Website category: phone
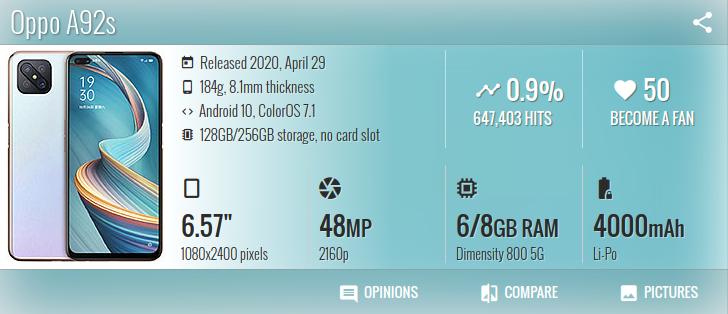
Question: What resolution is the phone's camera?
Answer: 2160p

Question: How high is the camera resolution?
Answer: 2160p

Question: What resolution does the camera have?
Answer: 2160p

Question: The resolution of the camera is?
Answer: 2160p

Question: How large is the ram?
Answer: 6/8 GB RAM

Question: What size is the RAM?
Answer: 6/8 GB RAM

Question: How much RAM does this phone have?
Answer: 6/8 GB RAM

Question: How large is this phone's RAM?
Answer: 6/8 GB RAM

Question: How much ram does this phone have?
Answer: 6/8 GB RAM

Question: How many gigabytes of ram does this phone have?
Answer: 6/8 GB RAM

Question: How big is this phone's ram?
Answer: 6/8 GB RAM

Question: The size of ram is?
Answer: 6/8 GB RAM

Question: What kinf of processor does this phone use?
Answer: Dimensity 800 5G

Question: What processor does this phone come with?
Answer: Dimensity 800 5G

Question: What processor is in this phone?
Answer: Dimensity 800 5G

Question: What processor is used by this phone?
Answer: Dimensity 800 5G

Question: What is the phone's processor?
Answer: Dimensity 800 5G

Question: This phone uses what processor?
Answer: Dimensity 800 5G

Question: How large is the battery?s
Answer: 4000 mAh

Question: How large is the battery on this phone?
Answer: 4000 mAh

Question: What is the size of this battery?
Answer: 4000 mAh

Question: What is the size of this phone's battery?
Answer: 4000 mAh

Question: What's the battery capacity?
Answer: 4000 mAh

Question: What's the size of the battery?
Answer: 4000 mAh

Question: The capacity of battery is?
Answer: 4000 mAh